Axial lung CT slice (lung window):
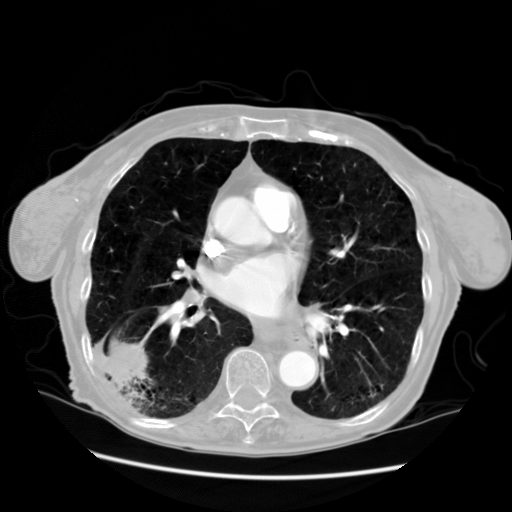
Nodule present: no